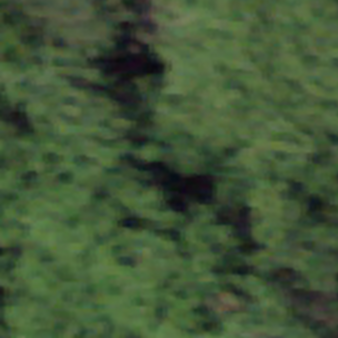
Label: other